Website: home-depot
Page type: delivery-shipping
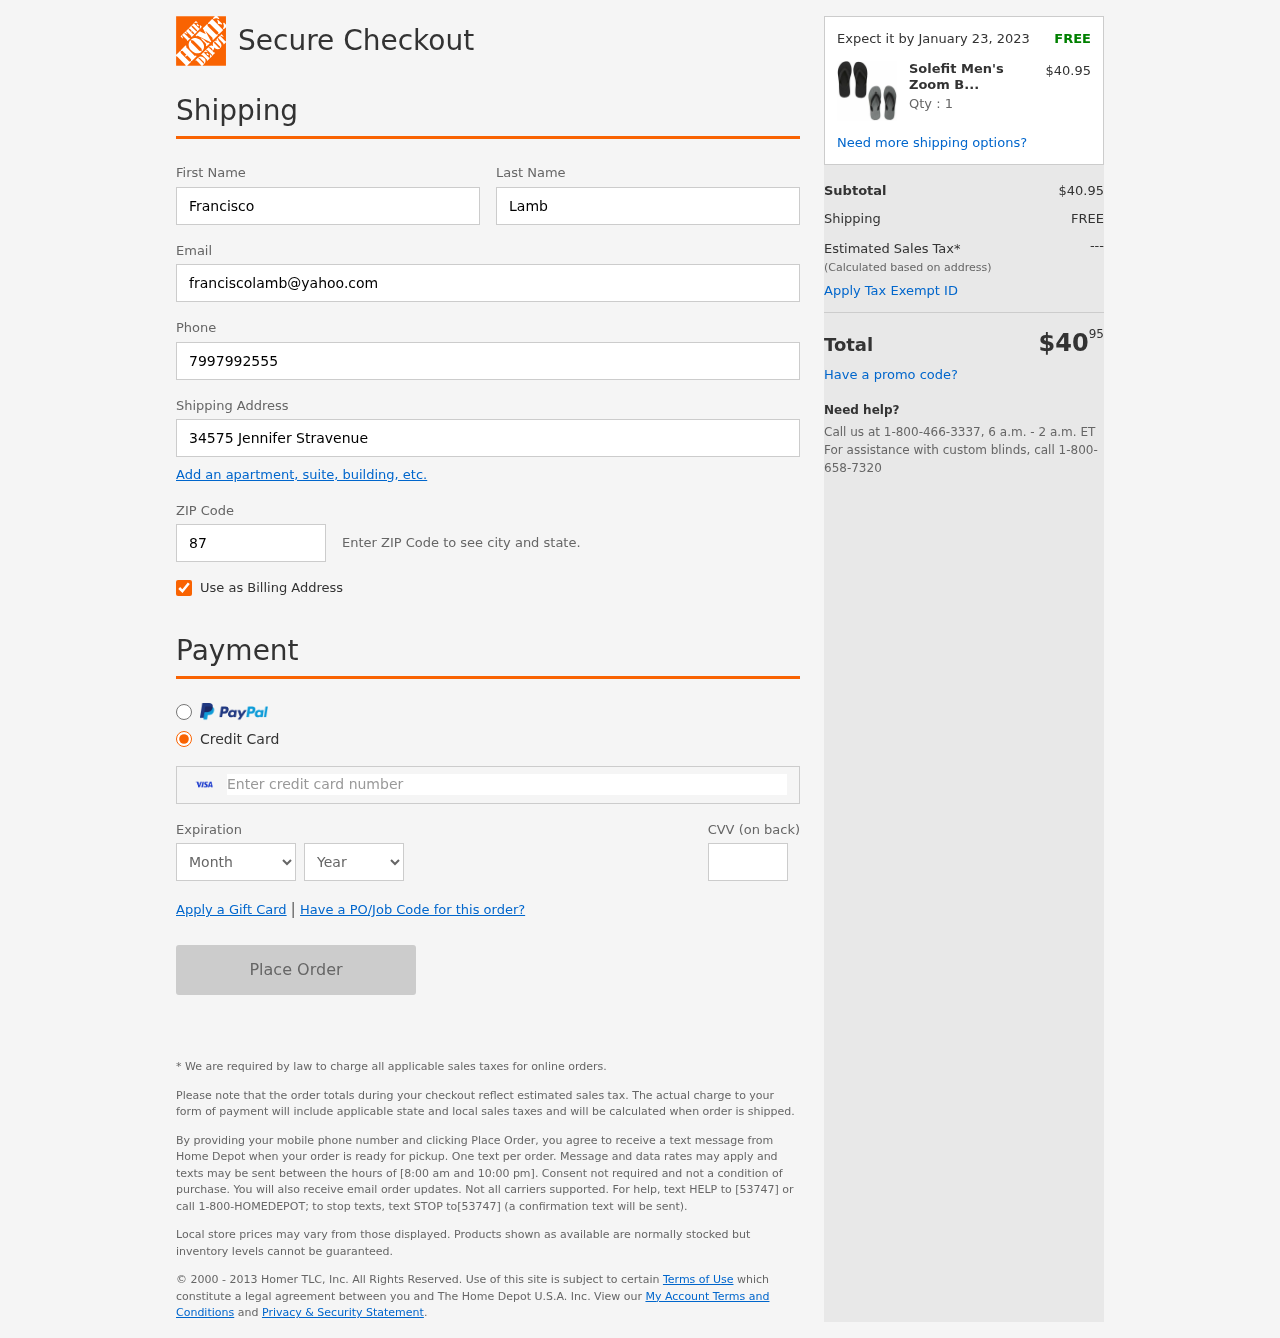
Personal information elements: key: PII_CARD_CVV
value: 331
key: PII_CARD_EXPIRY_MONTH
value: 02
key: PII_CARD_EXPIRY_YEAR
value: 28
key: PII_CARD_NUMBER
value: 4360 2755 4297 4823
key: PII_EMAIL
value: franciscolamb@yahoo.com
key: PII_FIRSTNAME
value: Francisco
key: PII_LASTNAME
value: Lamb
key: PII_PHONE
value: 7997992555
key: PII_POSTCODE
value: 87377
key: PII_STREET
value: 34575 Jennifer Stravenue
Product elements: key: PRODUCT1_NAME
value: Solefit Men's Zoom Black & Olive Flip-Flops Pack of 2-6 UK (40 EU) (SLFT-0101-0106)
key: PRODUCT1_PRICE
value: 40.95
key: PRODUCT1_QUANTITY
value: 1
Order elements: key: ORDER_DELIVERY_DATE
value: Expect it by January 23, 2023
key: ORDER_SUBTOTAL
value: $40.95
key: ORDER_SHIPPING_COST
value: FREE
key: ORDER_TOTAL
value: $4095